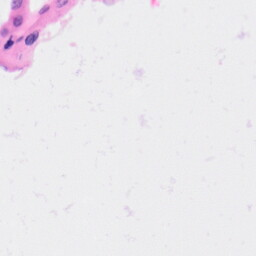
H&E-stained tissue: Kidney